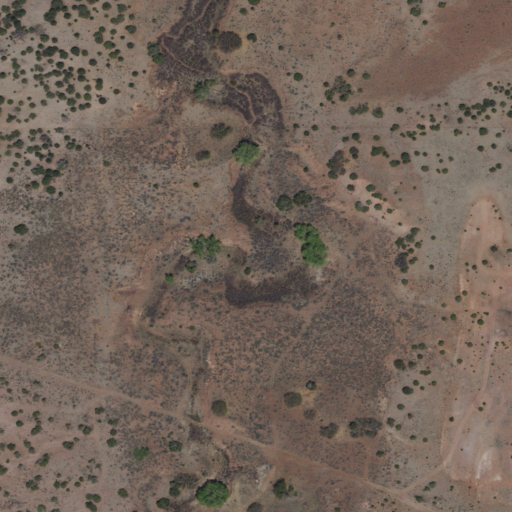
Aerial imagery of valley in New Mexico named Foster Canyon containing shrub and evergreen forest